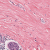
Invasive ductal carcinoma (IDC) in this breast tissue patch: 0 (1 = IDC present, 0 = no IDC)